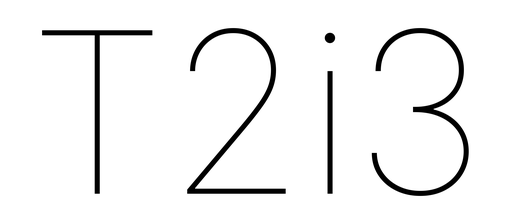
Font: Inter_Thin